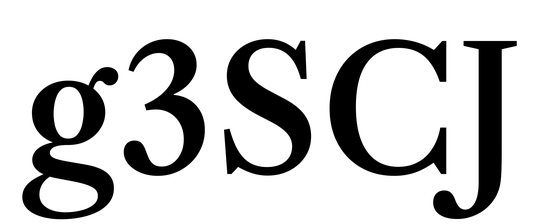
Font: LibreCaslonText_Medium